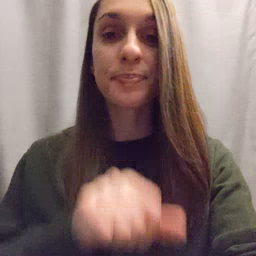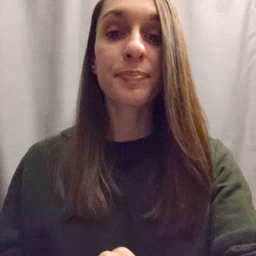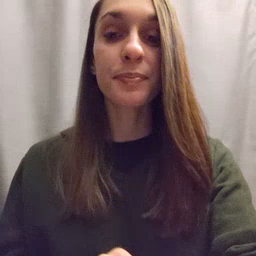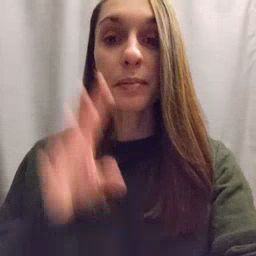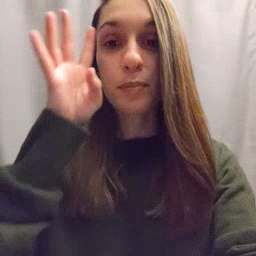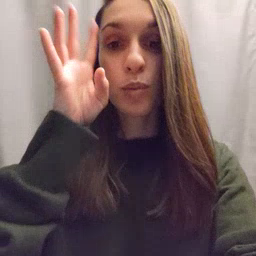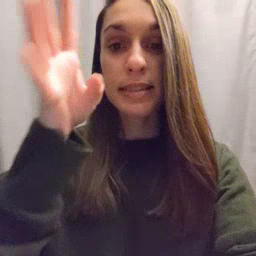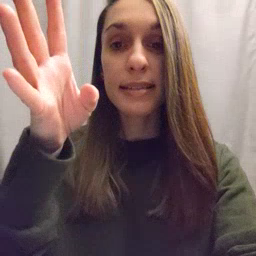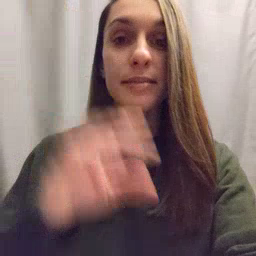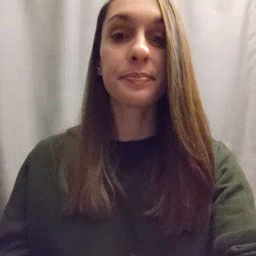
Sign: pretend